Aerial crown-view tile of a tropical tree (Barro Colorado Island, Panama), acquired 20250715:
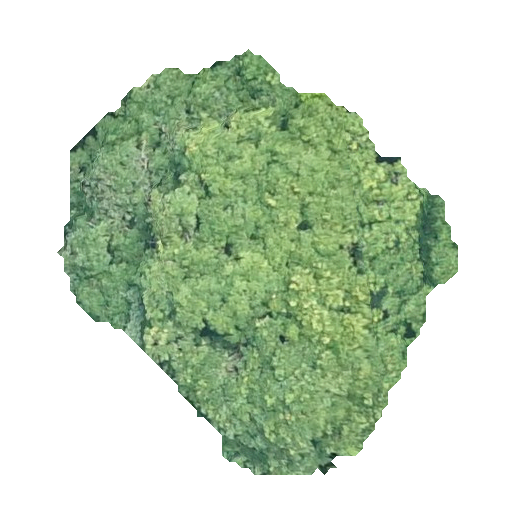
Species: Handroanthus guayacan
GBIF accepted scientific name: Handroanthus guayacan
Crown area: 163.32 m²